Question: I'm having a problem with the CSV generated, it duplicates or iterates the process of printing.
Code of printing to CSV:
<URL>
CSV file generate with null record:

It shows to values 'PASSED' and 'null', I'm only expecting the value with 'PASSED'.
Don't know where the 'null' value came from, also in the Debug Sampler the message variable only contains 'PASSED' , did not see any 'null' .
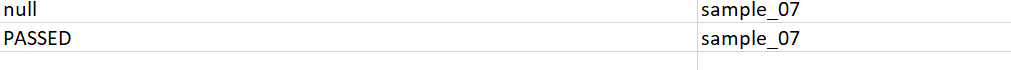
Answer: When you use post processor for specific sampler, make sure it will execute only once by putting it under the Sampler, otherwise it can execute for other samplers in its hierarchy which you will not expect
If you want it to execute after assertions, change to Beanshell/JSR223 Sampler after your Sampler so it will be executed once after all assertions.
See JMetet's <URL>:
> ..SamplerPost-Processors> (unless SampleResult is null)Assertions (unless SampleResult is null)..